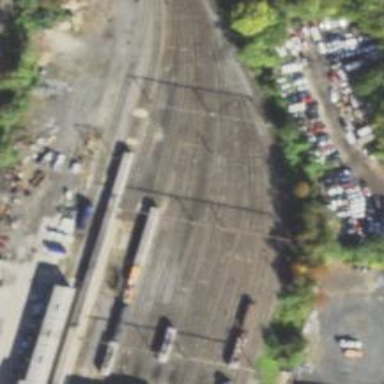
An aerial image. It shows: Railway yard.